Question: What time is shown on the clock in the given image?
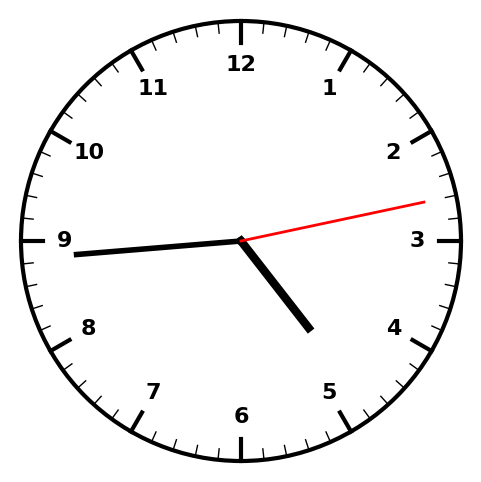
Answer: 04:44:13